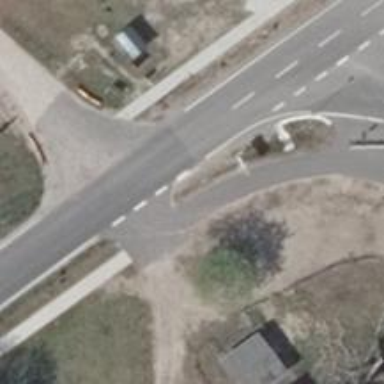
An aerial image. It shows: Asphalt sidewalk along the footway.